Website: bh-photo
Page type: cart
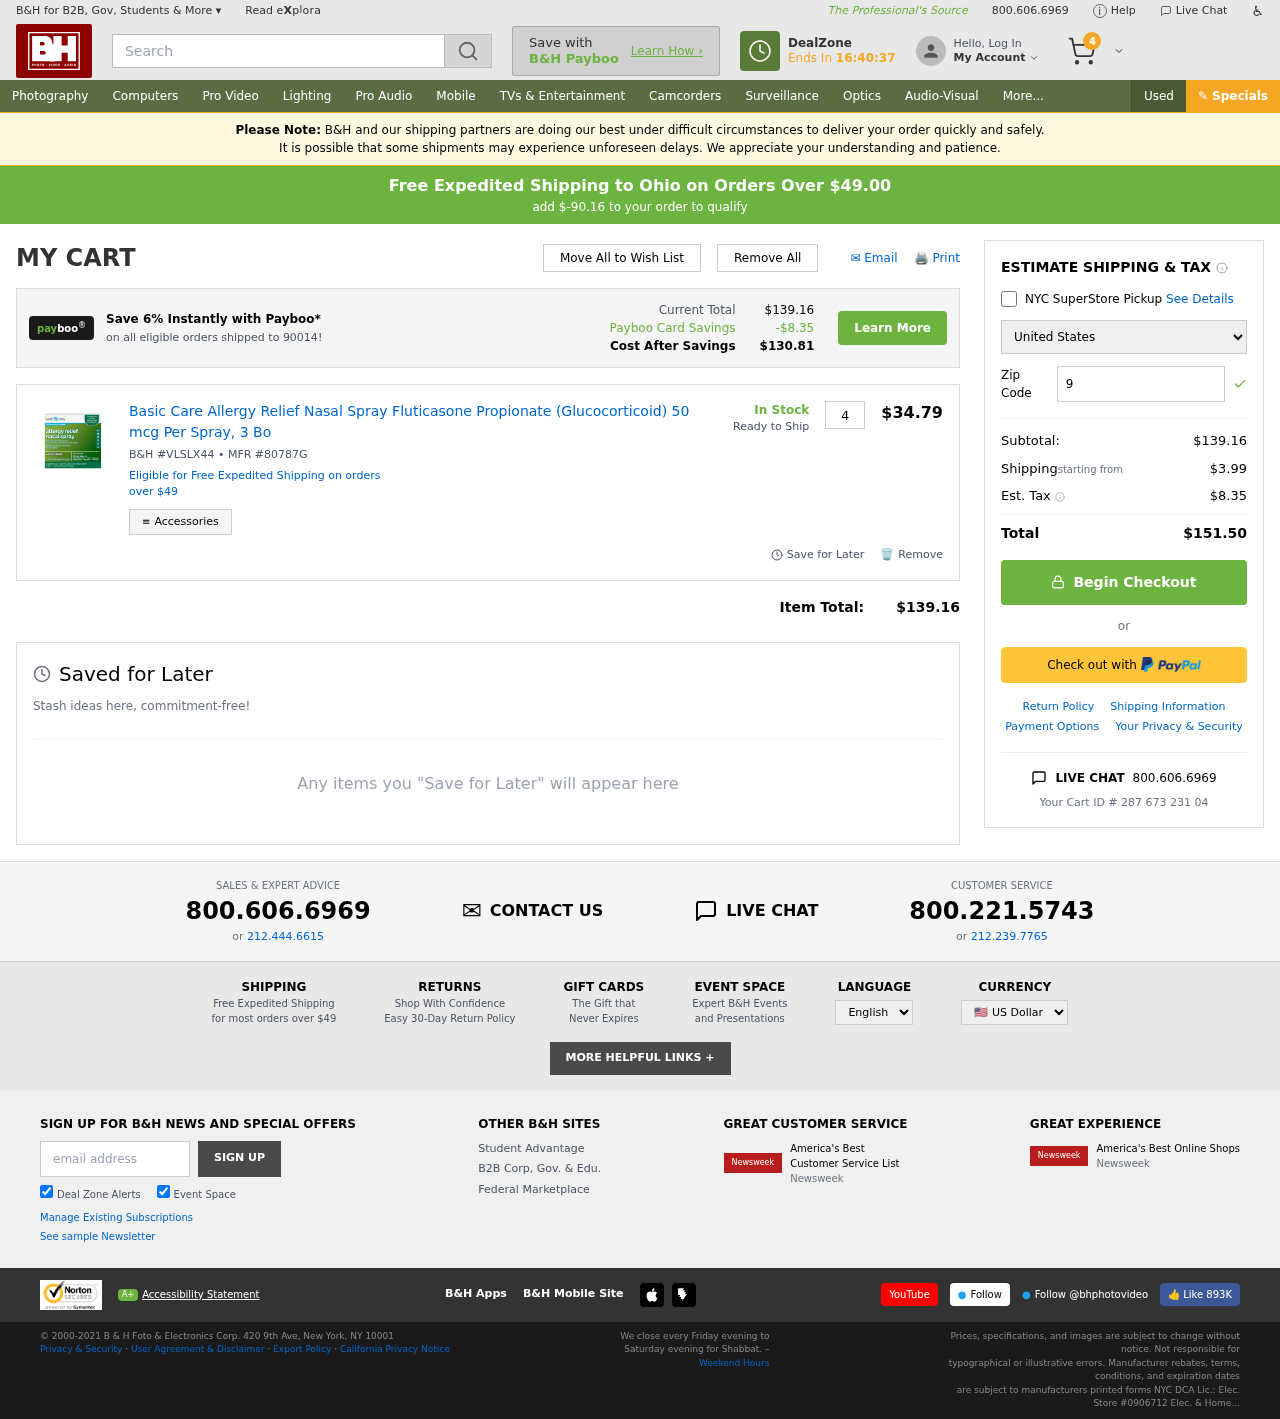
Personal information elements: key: PII_COUNTRY
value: United States
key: PII_POSTCODE
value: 90014
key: PII_STATE
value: Ohio
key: PII_POSTCODE2
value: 90014
Product elements: key: PRODUCT1_NAME
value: Basic Care Allergy Relief Nasal Spray Fluticasone Propionate (Glucocorticoid) 50 mcg Per Spray, 3 Bo
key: PRODUCT1_PRICE
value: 34.79
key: PRODUCT1_QUANTITY
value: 4
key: PRODUCT1_SKU
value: VLSLX44
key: PRODUCT1_MFR
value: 80787G
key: PRODUCT1_AVAILABILITY
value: In Stock
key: PRODUCT1_SHIP_STATUS
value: Ready to Ship
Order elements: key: ORDER_NUM_ITEMS
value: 4
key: FREE_SHIPPING_THRESHOLD
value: $-90.16
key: ORDER_SUBTOTAL
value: $139.16
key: ORDER_SHIPPING_COST
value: $3.99
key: ORDER_TAX
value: $8.35
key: ORDER_TOTAL
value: $151.50
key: ORDER_ID
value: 287 673 231 04
Search elements: key: HEADER_SEARCH
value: Search
Other elements: key: PAYBOO_SAVINGS
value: -$8.35
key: COST_AFTER_SAVINGS
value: $130.81